Question: Over the last couple of days I've been working on a Pong game for Arduino Esplora with Arduino's TFT display. Everything in the game works except that, when the player scores the ball gets deleted from it's last location and reappears in the center (as it should), while when the computer scores the ball doesn't get deleted (or overwritten would be a better word) but reappears in the center. I have tried some changes on this area of the code with no success, particularly since I have no idea where it comes from. Goal detection goes from line 161 to 187.
'''
#include <Esplora.h>
#include <TFT.h> // Arduino LCD library
#include <SPI.h>
float BPX;
float BPY;
int byx;
int bx;
int A;
int by = 1;
int playerScore;
int computerScore;
#define WINSCORE 5
int CPaddlePlus;
int CPaddleMinus;
int R, L, D, U;
int playerPaddle;
int computerPaddle;
int Random;
void setup() {
// initialize the screen
EsploraTFT.begin();
EsploraTFT.background(0, 0, 0);
EsploraTFT.setTextColor(ST7735_YELLOW, ST7735_BLACK);
EsploraTFT.setTextSize(5);
EsploraTFT.setCursor(22, 15);
EsploraTFT.print("PONG");
EsploraTFT.setTextSize(1);
EsploraTFT.println("");
EsploraTFT.println(" By: David Rutherford");
EsploraTFT.println("");
EsploraTFT.println(" Esplora port by:");
EsploraTFT.println(" -Mike Barela");
EsploraTFT.println(" -Bernardo Meurer");
EsploraTFT.setTextColor(ST7735_WHITE, ST7735_BLACK);
EsploraTFT.println(" ");
EsploraTFT.println(" Press Switch 4 To Start");
while (Esplora.readButton(SWITCH_RIGHT) == HIGH)
;
EsploraTFT.fillScreen(ST7735_BLACK);
EsploraTFT.setRotation(0);
DrawCourt(0);
playerScore = 0;
computerScore = 0;
DisplayScore(playerScore, computerScore);
BPX = 15;
BPY = 15;
byx = 15;
bx = 1;
A = 1;
playerPaddle = 48;
computerPaddle = 48;
long seed = Esplora.readLightSensor() * Esplora.readMicrophone() / Esplora.readTemperature(DEGREES_F);
randomSeed(seed);
}
void loop() {
if ((BPY == 80) || (BPY == 20)) {
Random = random(1, 10);
}
CPaddlePlus = computerPaddle + 16;
CPaddleMinus = computerPaddle - 16;
if (Random <= 8) {
if ((A == 1) || ((BPY > 100) && (A == -1))) {
if ((bx == -1) && (BPX < (CPaddlePlus))) {
U = 1;
D = 0;
}
if ((bx == 1) && (BPX > (CPaddlePlus))) {
D = 1;
U = 0;
}
}
else {
D = 0;
U = 0;
}
}
if ((Random > 8) && (Random <= 9)) {
if ((A == 1) || ((BPY > 100) && (A == -1))) {
if ((bx == -1) && (BPX < (CPaddlePlus))) {
U = 0;
D = 1;
}
if ((bx == 1) && (BPX > (CPaddlePlus))) {
D = 0;
U = 1;
}
}
else {
D = 0;
U = 0;
}
}
if (Random > 9) {
if ((A == 1) || ((BPY > 100) && (A == -1))) {
if ((bx == -1) && (BPX < (CPaddleMinus))) {
U = 1;
D = 0;
}
if ((bx == 1) && (BPX > (CPaddleMinus))) {
D = 1;
U = 0;
}
}
else {
D = 0;
U = 0;
}
}
DrawCourt(0);
R = Esplora.readButton(SWITCH_DOWN);
L = Esplora.readButton(SWITCH_UP);
playerPaddle = playerPaddle + R;
playerPaddle = playerPaddle - L;
computerPaddle = computerPaddle + D;
computerPaddle = computerPaddle - U;
EsploraTFT.fillRect(playerPaddle - 1, 3, 2, 3, ST7735_BLACK);
EsploraTFT.fillRect(playerPaddle + 33, 3, 2, 3, ST7735_BLACK);
EsploraTFT.fillRect(playerPaddle, 3, 32, 3, ST7735_GREEN);
if (playerPaddle == 1) {
playerPaddle = 2;
}
if (playerPaddle == 95) {
playerPaddle = 94;
}
EsploraTFT.fillRect(computerPaddle, 154, 32, 3, ST7735_GREEN);
EsploraTFT.fillRect(computerPaddle - 1, 154, 2, 3, ST7735_BLACK);
EsploraTFT.fillRect(computerPaddle + 33, 154, 2, 3, ST7735_BLACK);
if (computerPaddle == 1) {
computerPaddle = 2;
}
if (computerPaddle == 95) {
computerPaddle = 94;
}
byx += A;
BPY = byx;
BPX += bx ;
if ((BPX == 127) || (BPX == 2)) {
(bx = (-1 * bx));
}
else {
};
if ((BPX <= (computerPaddle + 38)) && (BPX >= (computerPaddle - 6)) && (BPY == 149)) {
(A = (-1 * A));
}
else {
};
if ((BPX <= (playerPaddle + 38) && (BPX >= (playerPaddle - 6)) && (BPY == 11))) {
(A = (-1 * A));
}
else {
};
if (BPY >= 160 || BPY <= 0) {//Goal Detection
if (BPY >= 160) {
playerScore = playerScore + 1;
DisplayScore(playerScore, computerScore);
DrawCourt(0);
EsploraTFT.fillCircle(BPX, BPY, 7, ST7735_BLACK);
BPX = 64;
BPY = 80;
EsploraTFT.fillCircle(BPX, BPY, 4, ST7735_GREEN);
delay(3000);
EsploraTFT.fillCircle(BPX, BPY, 7, ST7735_BLACK);
byx = 80;
}
else {
computerScore = computerScore + 1;
DisplayScore(playerScore, computerScore);
DrawCourt(0);
EsploraTFT.fillCircle(BPX, BPY, 7, ST7735_BLACK);
BPX = 64;
BPY = 80;
EsploraTFT.fillCircle(BPX, BPY, 4, ST7735_GREEN);
delay(3000);
EsploraTFT.fillCircle(BPX, BPY, 7, ST7735_BLACK);
byx = 80;
}
}
DisplayScore(playerScore, computerScore);
if (playerScore == WINSCORE || computerScore == WINSCORE) {
EsploraTFT.setRotation(1);
EsploraTFT.setTextColor(ST7735_WHITE, ST7735_BLACK);
EsploraTFT.setCursor(8, 50);
EsploraTFT.setTextSize(2);
if (playerScore == WINSCORE) {
EsploraTFT.print("YOU WIN");
}
else {
EsploraTFT.print("ESPLORA WINS");
}
EsploraTFT.setTextSize(1);
EsploraTFT.setTextColor(ST7735_YELLOW, ST7735_BLACK);
EsploraTFT.setCursor(8, 90);
EsploraTFT.print("Press Switch 4 To Restart");
while (Esplora.readButton(SWITCH_RIGHT) == HIGH)
;
EsploraTFT.setRotation(0);
EsploraTFT.fillScreen(ST7735_BLACK);
EsploraTFT.fillCircle(BPX, BPY, 7, ST7735_BLACK);
BPX = 15;
BPY = 15;
byx = 15;
bx = 1;
A = 1;
EsploraTFT.fillCircle(BPX, BPY, 4, ST7735_GREEN);
EsploraTFT.fillCircle(BPX, BPY, 7, ST7735_BLACK);
//EsploraTFT.fillCircle(BPX, BPY, 4, ST7735_GREEN);
//EsploraTFT.fillCircle(BPX, BPY, 7, ST7735_BLACK);
computerScore = 0;
playerScore = 0;
DrawCourt(0);
DisplayScore(playerScore, computerScore);
delay(2000);
}
EsploraTFT.fillCircle(BPX, BPY, 7, ST7735_BLACK);
EsploraTFT.fillCircle(BPX, BPY, 4, ST7735_GREEN);
}
void DrawCourt(boolean onlycenter) {
if (!onlycenter) {
EsploraTFT.drawFastVLine(0, 0, 160, ST7735_GREEN);
EsploraTFT.drawFastVLine(127, 0, 160, ST7735_GREEN);
}
EsploraTFT.drawFastHLine(0, 80, 127, ST7735_GREEN);
}
void DisplayScore(int playerScore, int computerScore) {
EsploraTFT.setRotation(1);
EsploraTFT.setTextColor(ST7735_GREEN, ST7735_BLACK);
EsploraTFT.setCursor(65, 5);
EsploraTFT.setTextSize(2);
EsploraTFT.print(playerScore);
EsploraTFT.setCursor(85, 5);
EsploraTFT.print(computerScore);
EsploraTFT.setRotation(0);
}
'''
A visualization of what's happening:

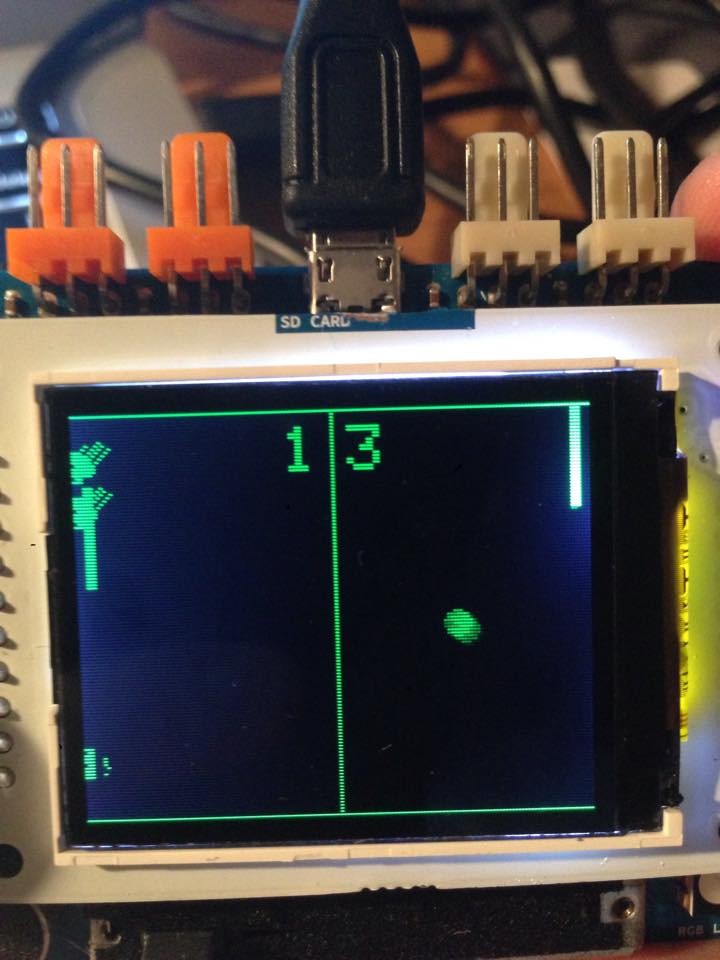
Answer: So following @PaulOgilvie's idea I fixed the problem with the following code:
'''
if (BPY >= 160 || BPY <= 0) {//Goal Detection
if (BPY >= 160) {
playerScore = playerScore + 1;
}
else {
computerScore = computerScore + 1;
}
DrawCourt(0);
EsploraTFT.fillCircle(BPX, BPY, 7, ST7735_BLACK);
EsploraTFT.fillRect(computerPaddle, 154, 32, 3, ST7735_GREEN);
EsploraTFT.fillRect(1,0,126,15,ST7735_BLACK);
EsploraTFT.fillRect(playerPaddle, 3, 32, 3, ST7735_GREEN);
DisplayScore(playerScore, computerScore);
BPX = 64;
BPY = 80;
EsploraTFT.fillCircle(BPX, BPY, 4, ST7735_GREEN);
delay(3000);
EsploraTFT.fillCircle(BPX, BPY, 7, ST7735_BLACK);
byx = 80;
}
'''
Basically I just made a workaround drawing a big black rectangle on top of the whole thing.